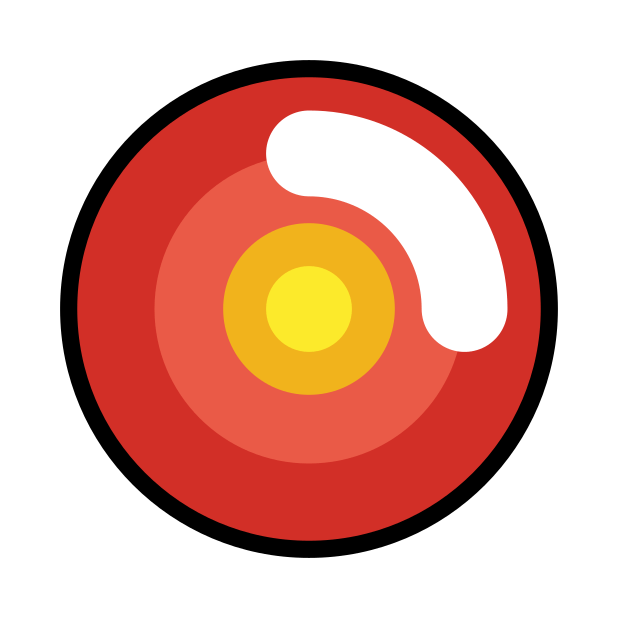
red eye